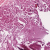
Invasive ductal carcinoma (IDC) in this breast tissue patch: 0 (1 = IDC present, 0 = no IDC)